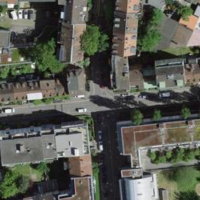
EUNIS habitat code: 54
Species observed at this site:
Geum urbanum
Circaea lutetiana
Chelidonium majus
Lysimachia punctata